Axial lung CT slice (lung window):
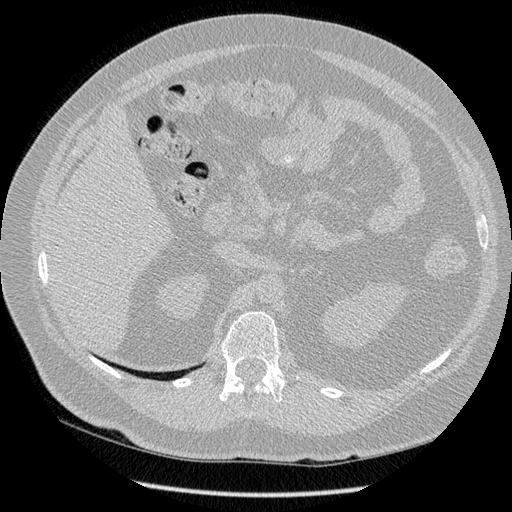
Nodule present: no